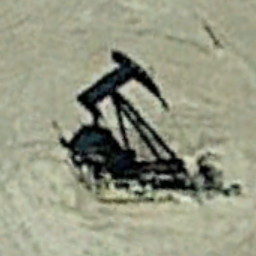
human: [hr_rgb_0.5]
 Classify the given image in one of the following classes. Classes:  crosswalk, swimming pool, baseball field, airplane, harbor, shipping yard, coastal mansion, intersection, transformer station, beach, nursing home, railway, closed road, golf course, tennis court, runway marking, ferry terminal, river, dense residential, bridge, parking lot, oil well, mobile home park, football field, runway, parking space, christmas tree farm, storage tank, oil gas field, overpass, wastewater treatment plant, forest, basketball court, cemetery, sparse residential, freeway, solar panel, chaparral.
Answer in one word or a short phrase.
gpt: oil well